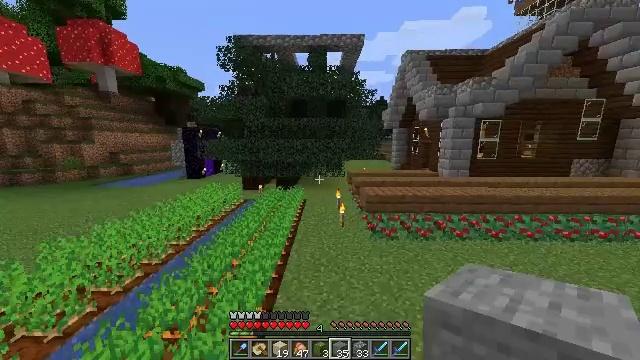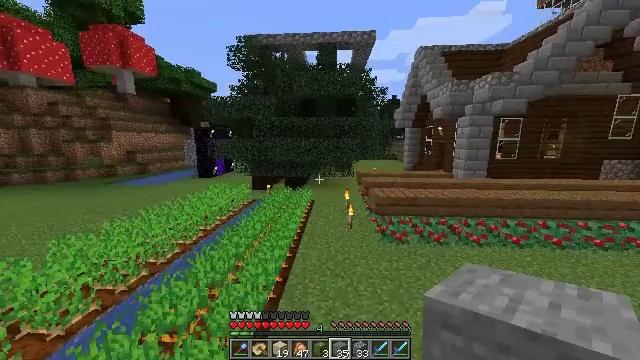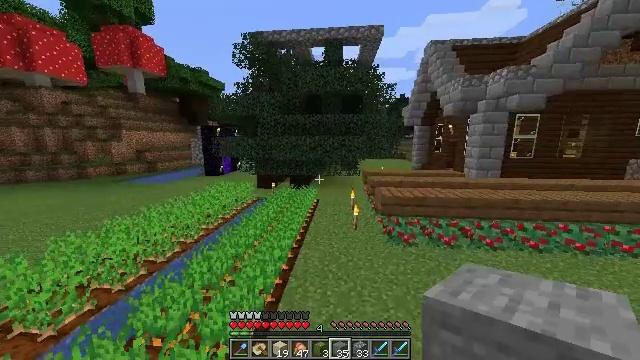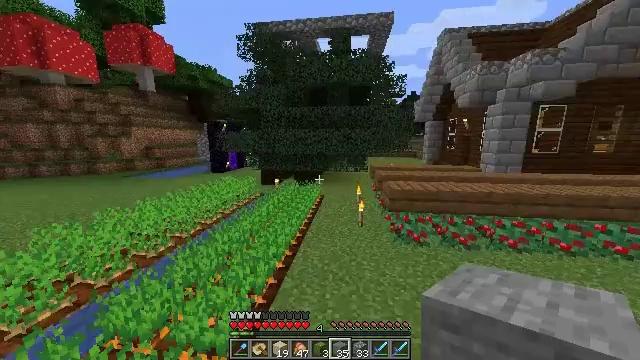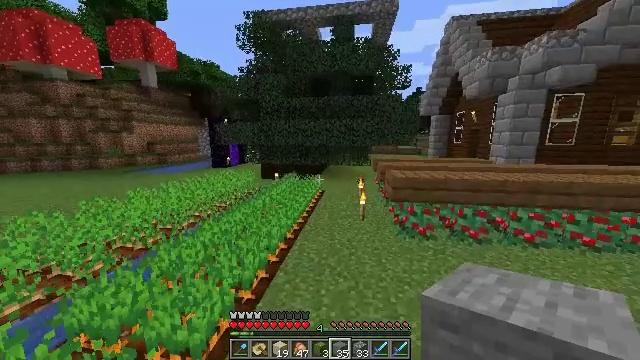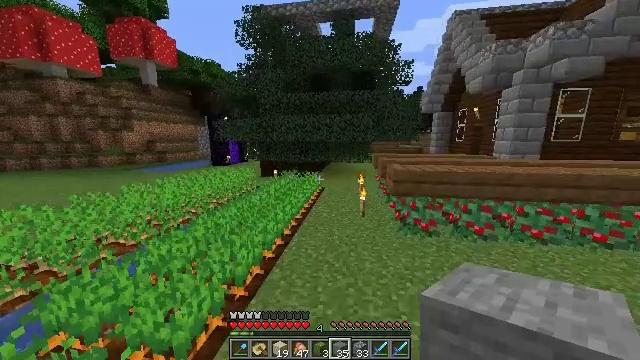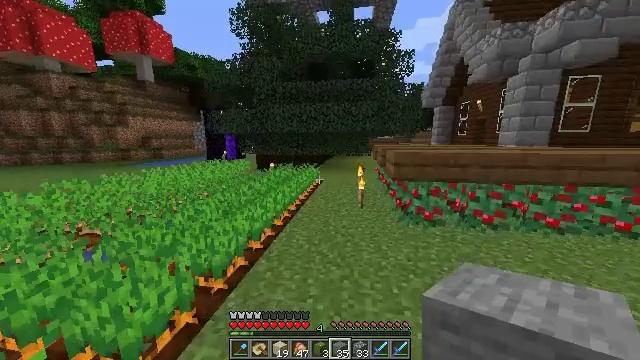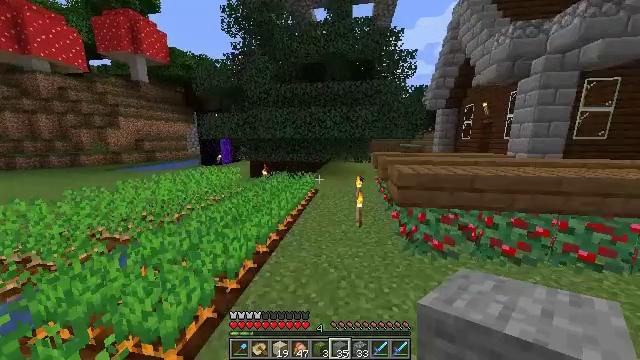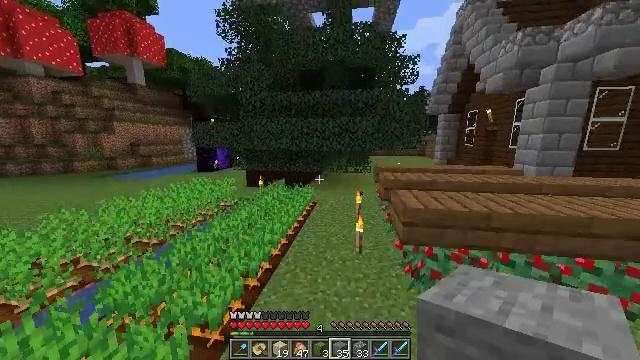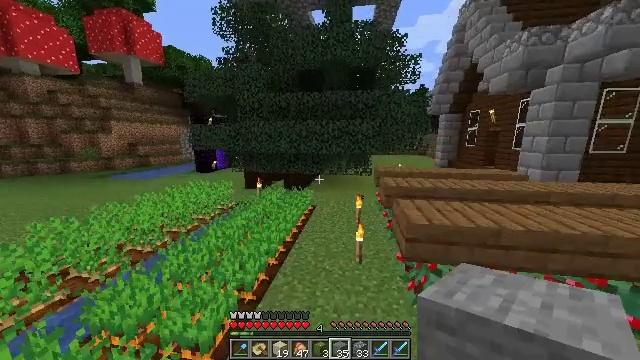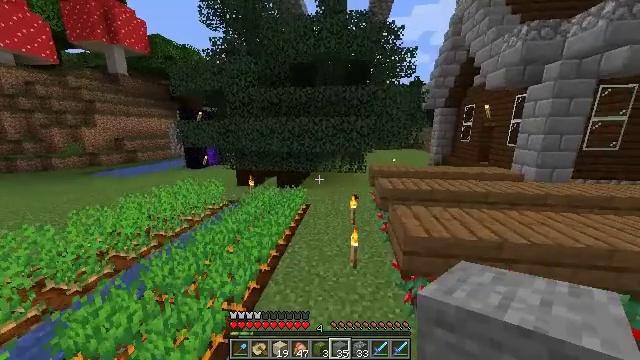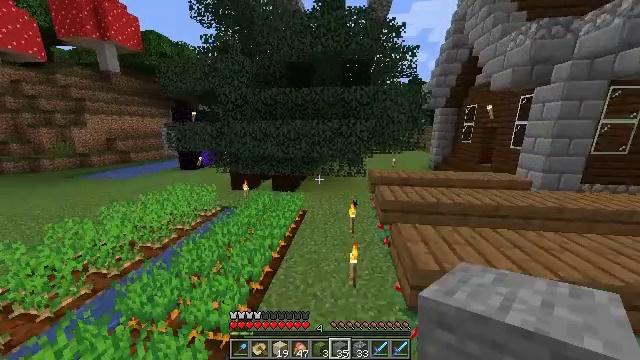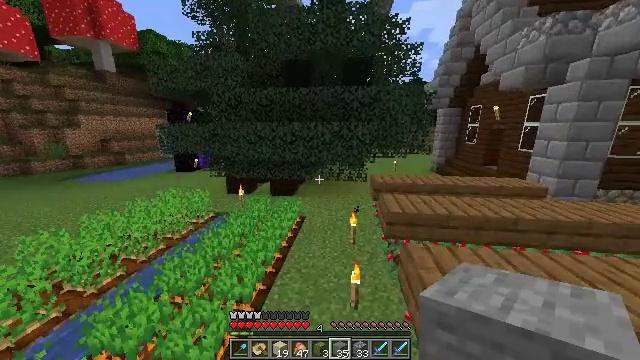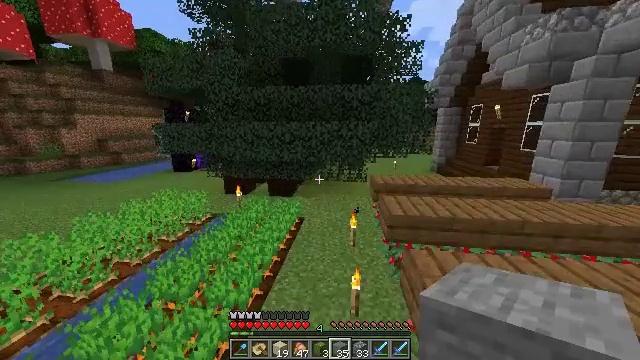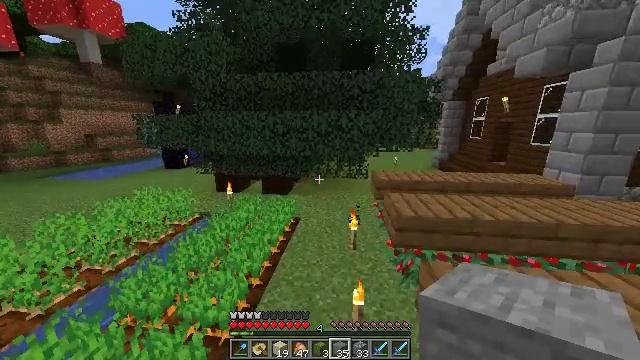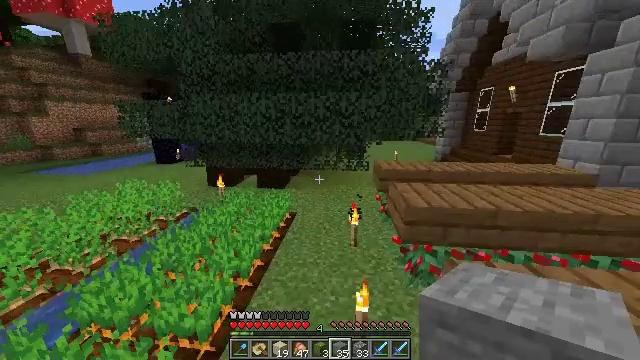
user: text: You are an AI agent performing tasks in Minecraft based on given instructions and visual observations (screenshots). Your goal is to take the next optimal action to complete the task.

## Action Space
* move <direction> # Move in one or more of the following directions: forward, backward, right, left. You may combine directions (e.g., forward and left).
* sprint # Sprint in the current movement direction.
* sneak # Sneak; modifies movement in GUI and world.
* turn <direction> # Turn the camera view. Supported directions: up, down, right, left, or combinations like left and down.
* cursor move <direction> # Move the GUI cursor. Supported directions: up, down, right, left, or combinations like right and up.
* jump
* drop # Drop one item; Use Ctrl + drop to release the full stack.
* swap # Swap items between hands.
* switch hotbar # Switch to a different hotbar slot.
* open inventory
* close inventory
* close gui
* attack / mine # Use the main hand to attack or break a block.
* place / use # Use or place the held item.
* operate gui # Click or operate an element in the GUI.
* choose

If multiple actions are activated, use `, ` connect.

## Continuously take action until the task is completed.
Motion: motion action
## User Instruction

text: Harvest sweet berries by mining the bush.
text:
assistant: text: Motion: move forward, turn left, jump
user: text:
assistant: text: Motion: move forward, turn left, jump
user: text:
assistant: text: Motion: move forward, turn left, jump
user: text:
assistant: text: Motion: move forward, turn left, jump
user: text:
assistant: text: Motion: move forward, sprint, jump
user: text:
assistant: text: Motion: move forward, sprint, jump
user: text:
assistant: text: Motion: move forward, sprint, jump
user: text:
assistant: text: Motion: move forward, sprint, jump
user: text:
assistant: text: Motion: move forward, jump
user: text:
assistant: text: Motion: move forward, turn right and down, jump
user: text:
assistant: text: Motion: move forward, jump
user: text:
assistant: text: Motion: move forward, jump
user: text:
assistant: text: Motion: move forward, jump
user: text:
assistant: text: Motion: move forward, jump
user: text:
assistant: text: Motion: move forward, jump
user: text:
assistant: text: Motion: move forward, jump
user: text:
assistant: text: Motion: move forward, sprint, jump
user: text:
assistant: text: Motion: move forward, sprint, jump
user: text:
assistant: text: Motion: move forward, sprint, jump
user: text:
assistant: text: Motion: move forward, sprint, jump
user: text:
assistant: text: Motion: move forward, jump
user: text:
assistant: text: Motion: move forward, jump
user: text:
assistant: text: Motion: move forward, jump
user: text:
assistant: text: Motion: move forward
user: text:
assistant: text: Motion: move forward
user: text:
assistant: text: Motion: move forward, turn right
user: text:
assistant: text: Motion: move forward, turn right
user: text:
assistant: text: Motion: move forward, turn right
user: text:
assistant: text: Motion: move forward, turn right
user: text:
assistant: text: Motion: move forward, sprint, turn right and down